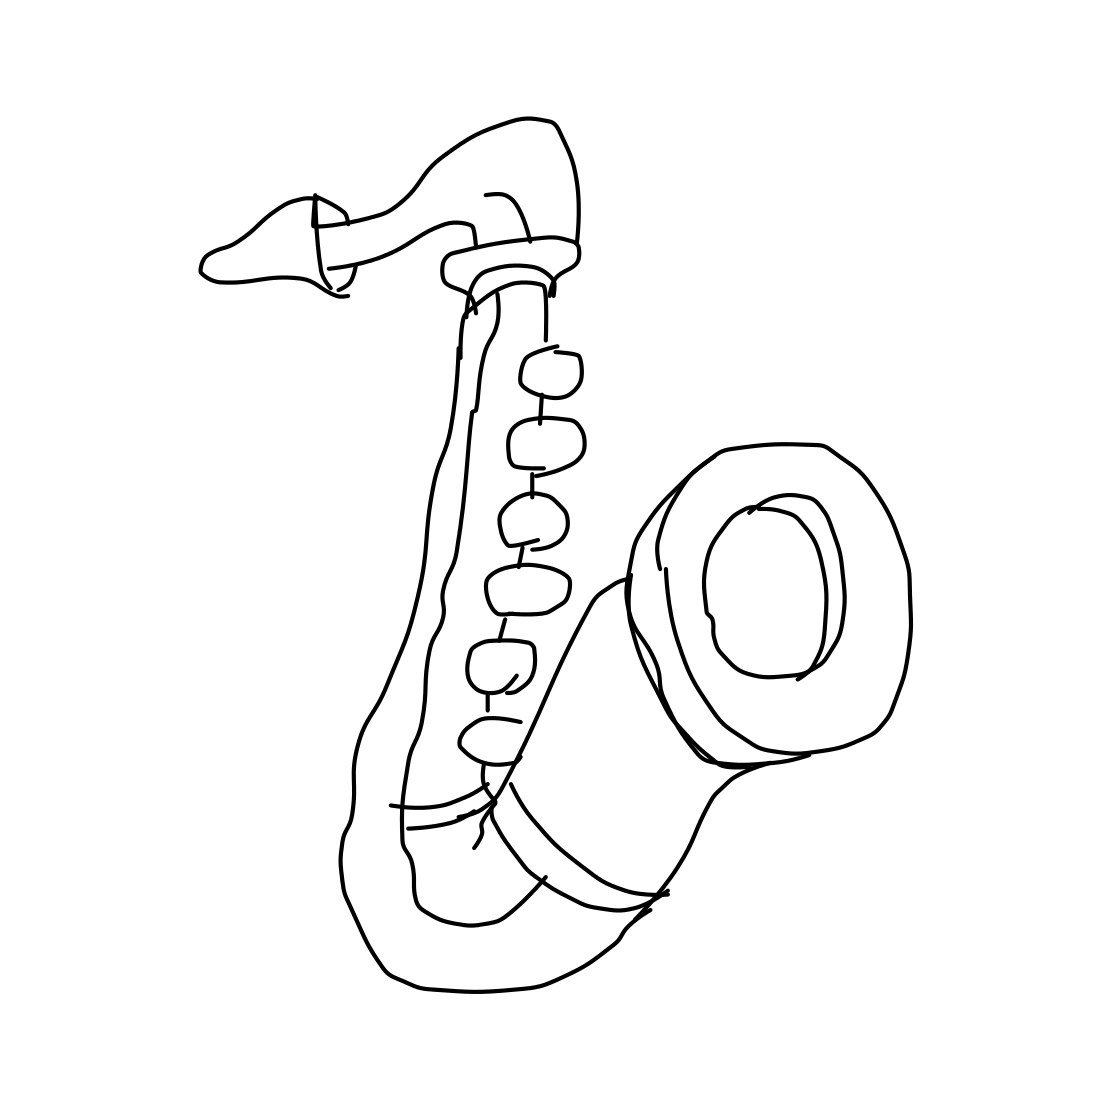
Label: saxophone